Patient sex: M
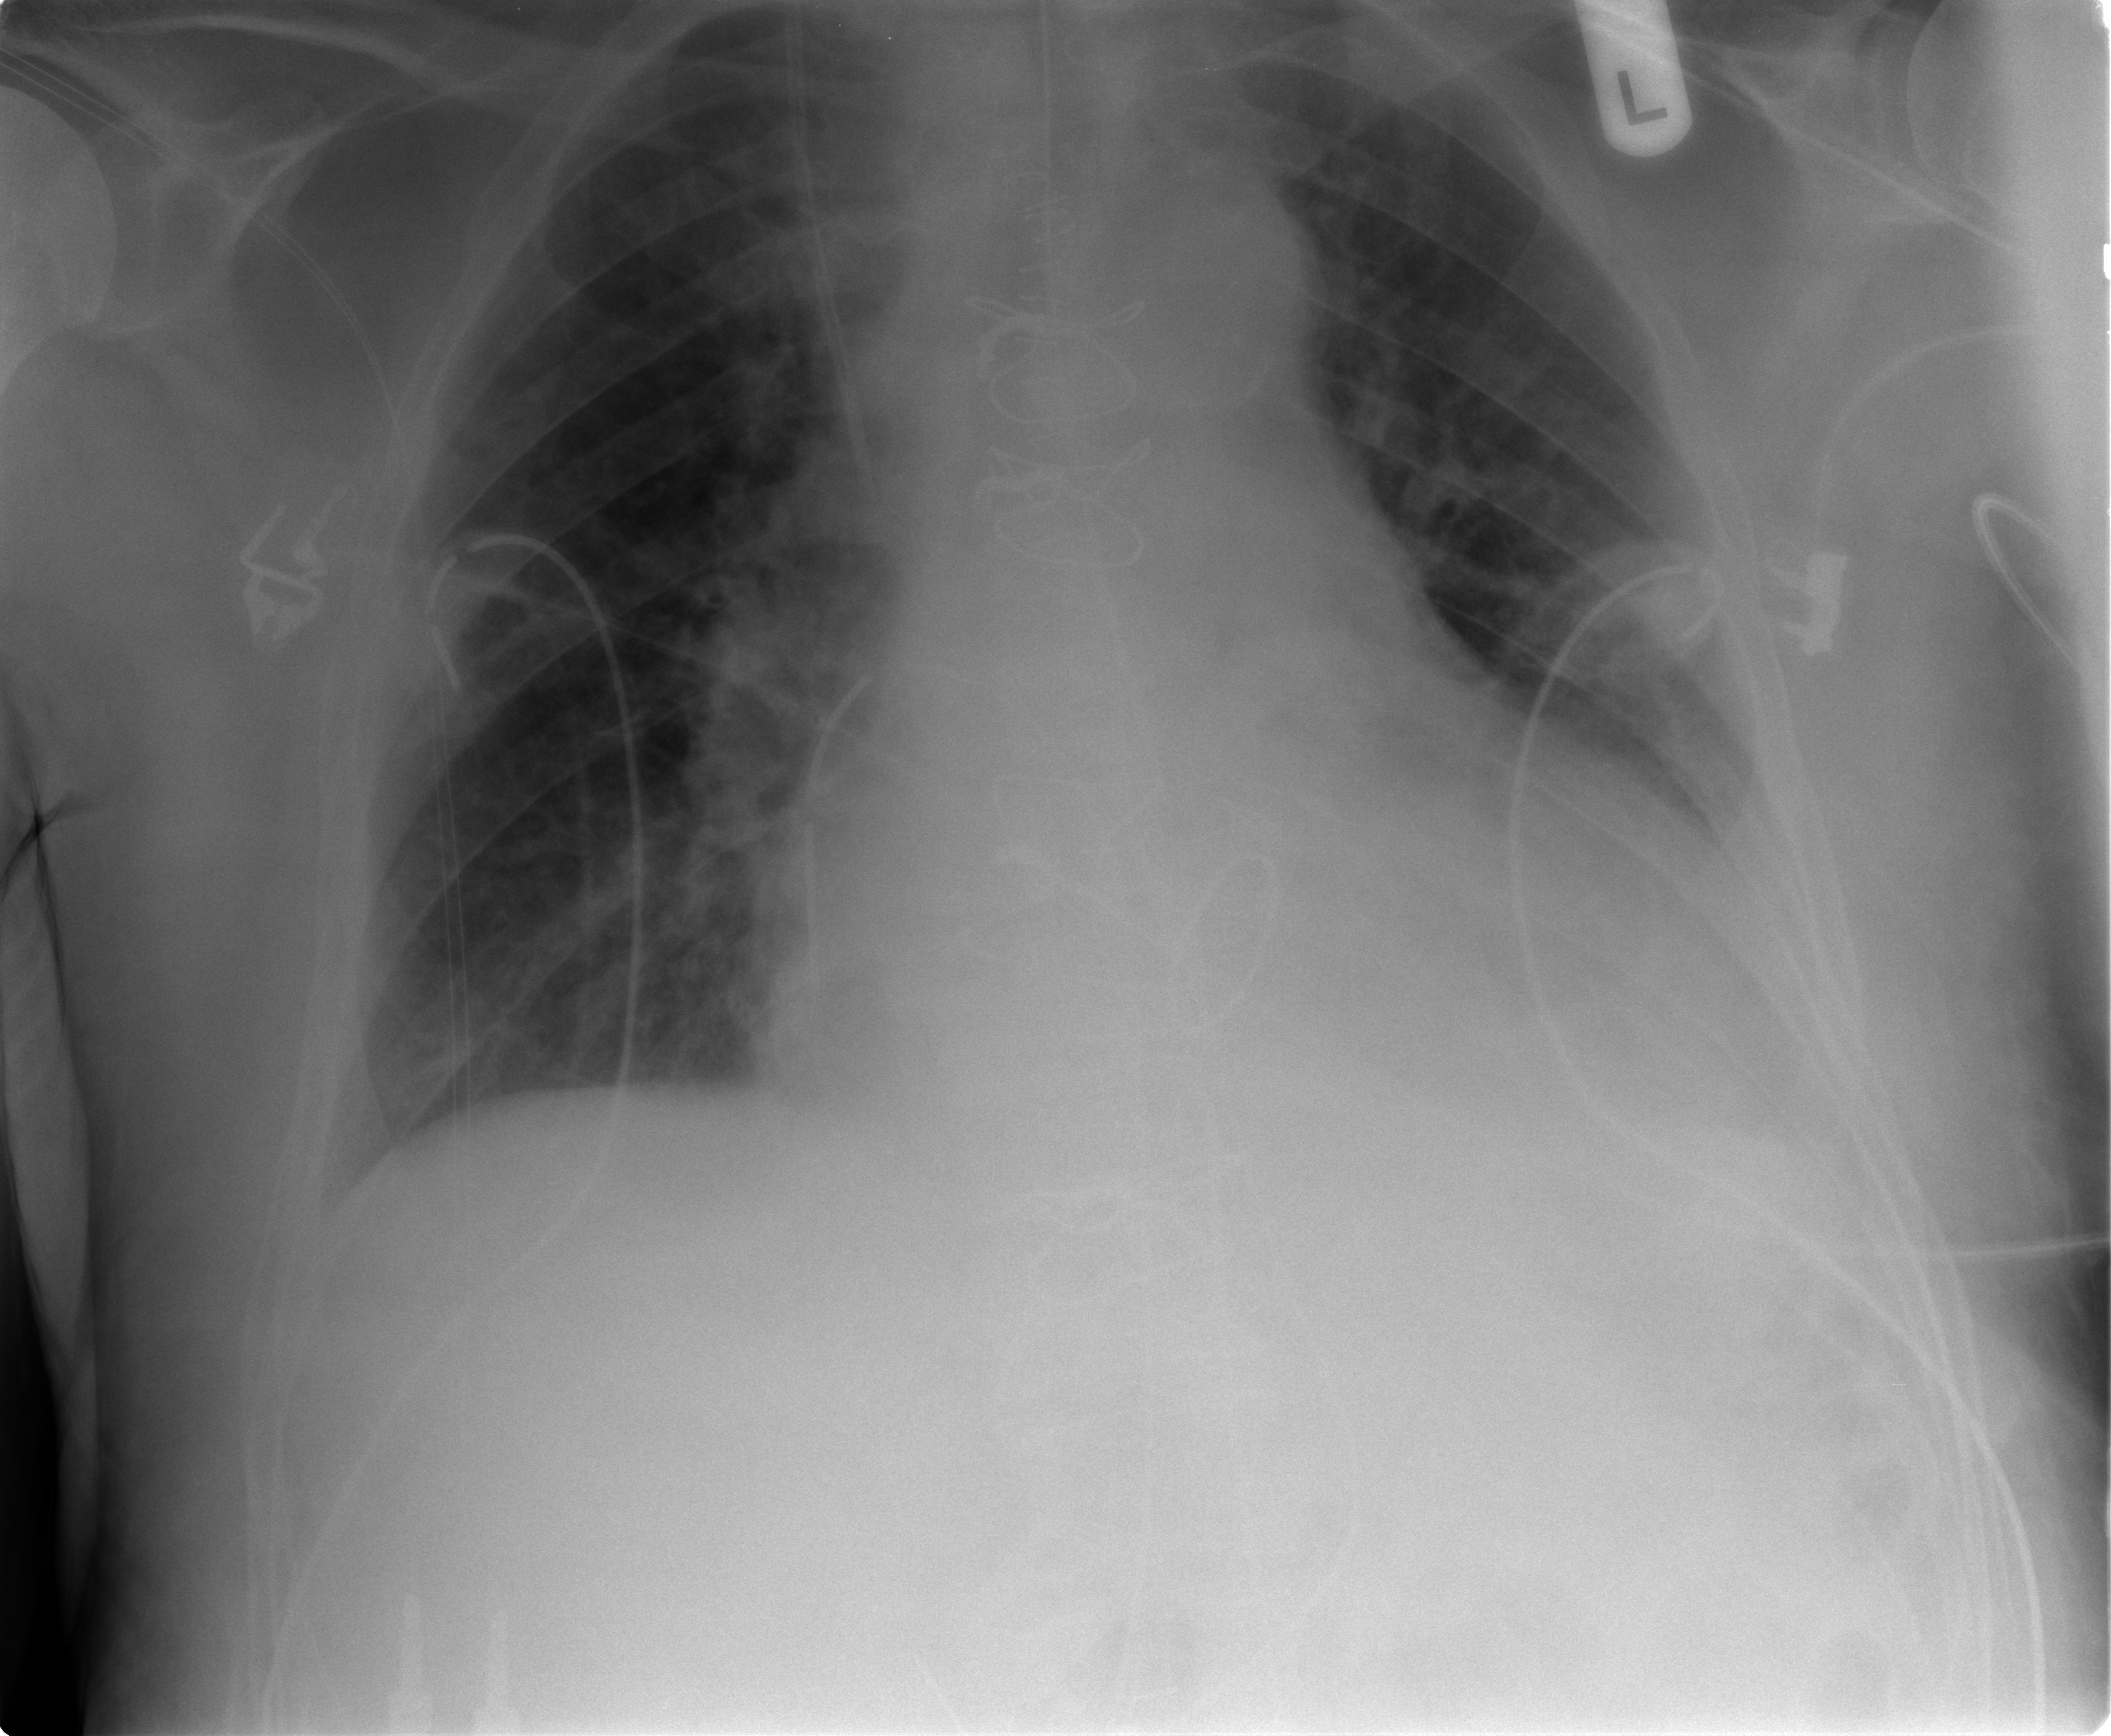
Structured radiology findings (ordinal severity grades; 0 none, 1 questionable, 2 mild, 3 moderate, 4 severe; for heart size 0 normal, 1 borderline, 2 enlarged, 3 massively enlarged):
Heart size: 2
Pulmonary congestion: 2
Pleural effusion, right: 0
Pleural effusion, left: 1
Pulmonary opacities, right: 0
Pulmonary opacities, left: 0
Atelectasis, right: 2
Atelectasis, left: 2